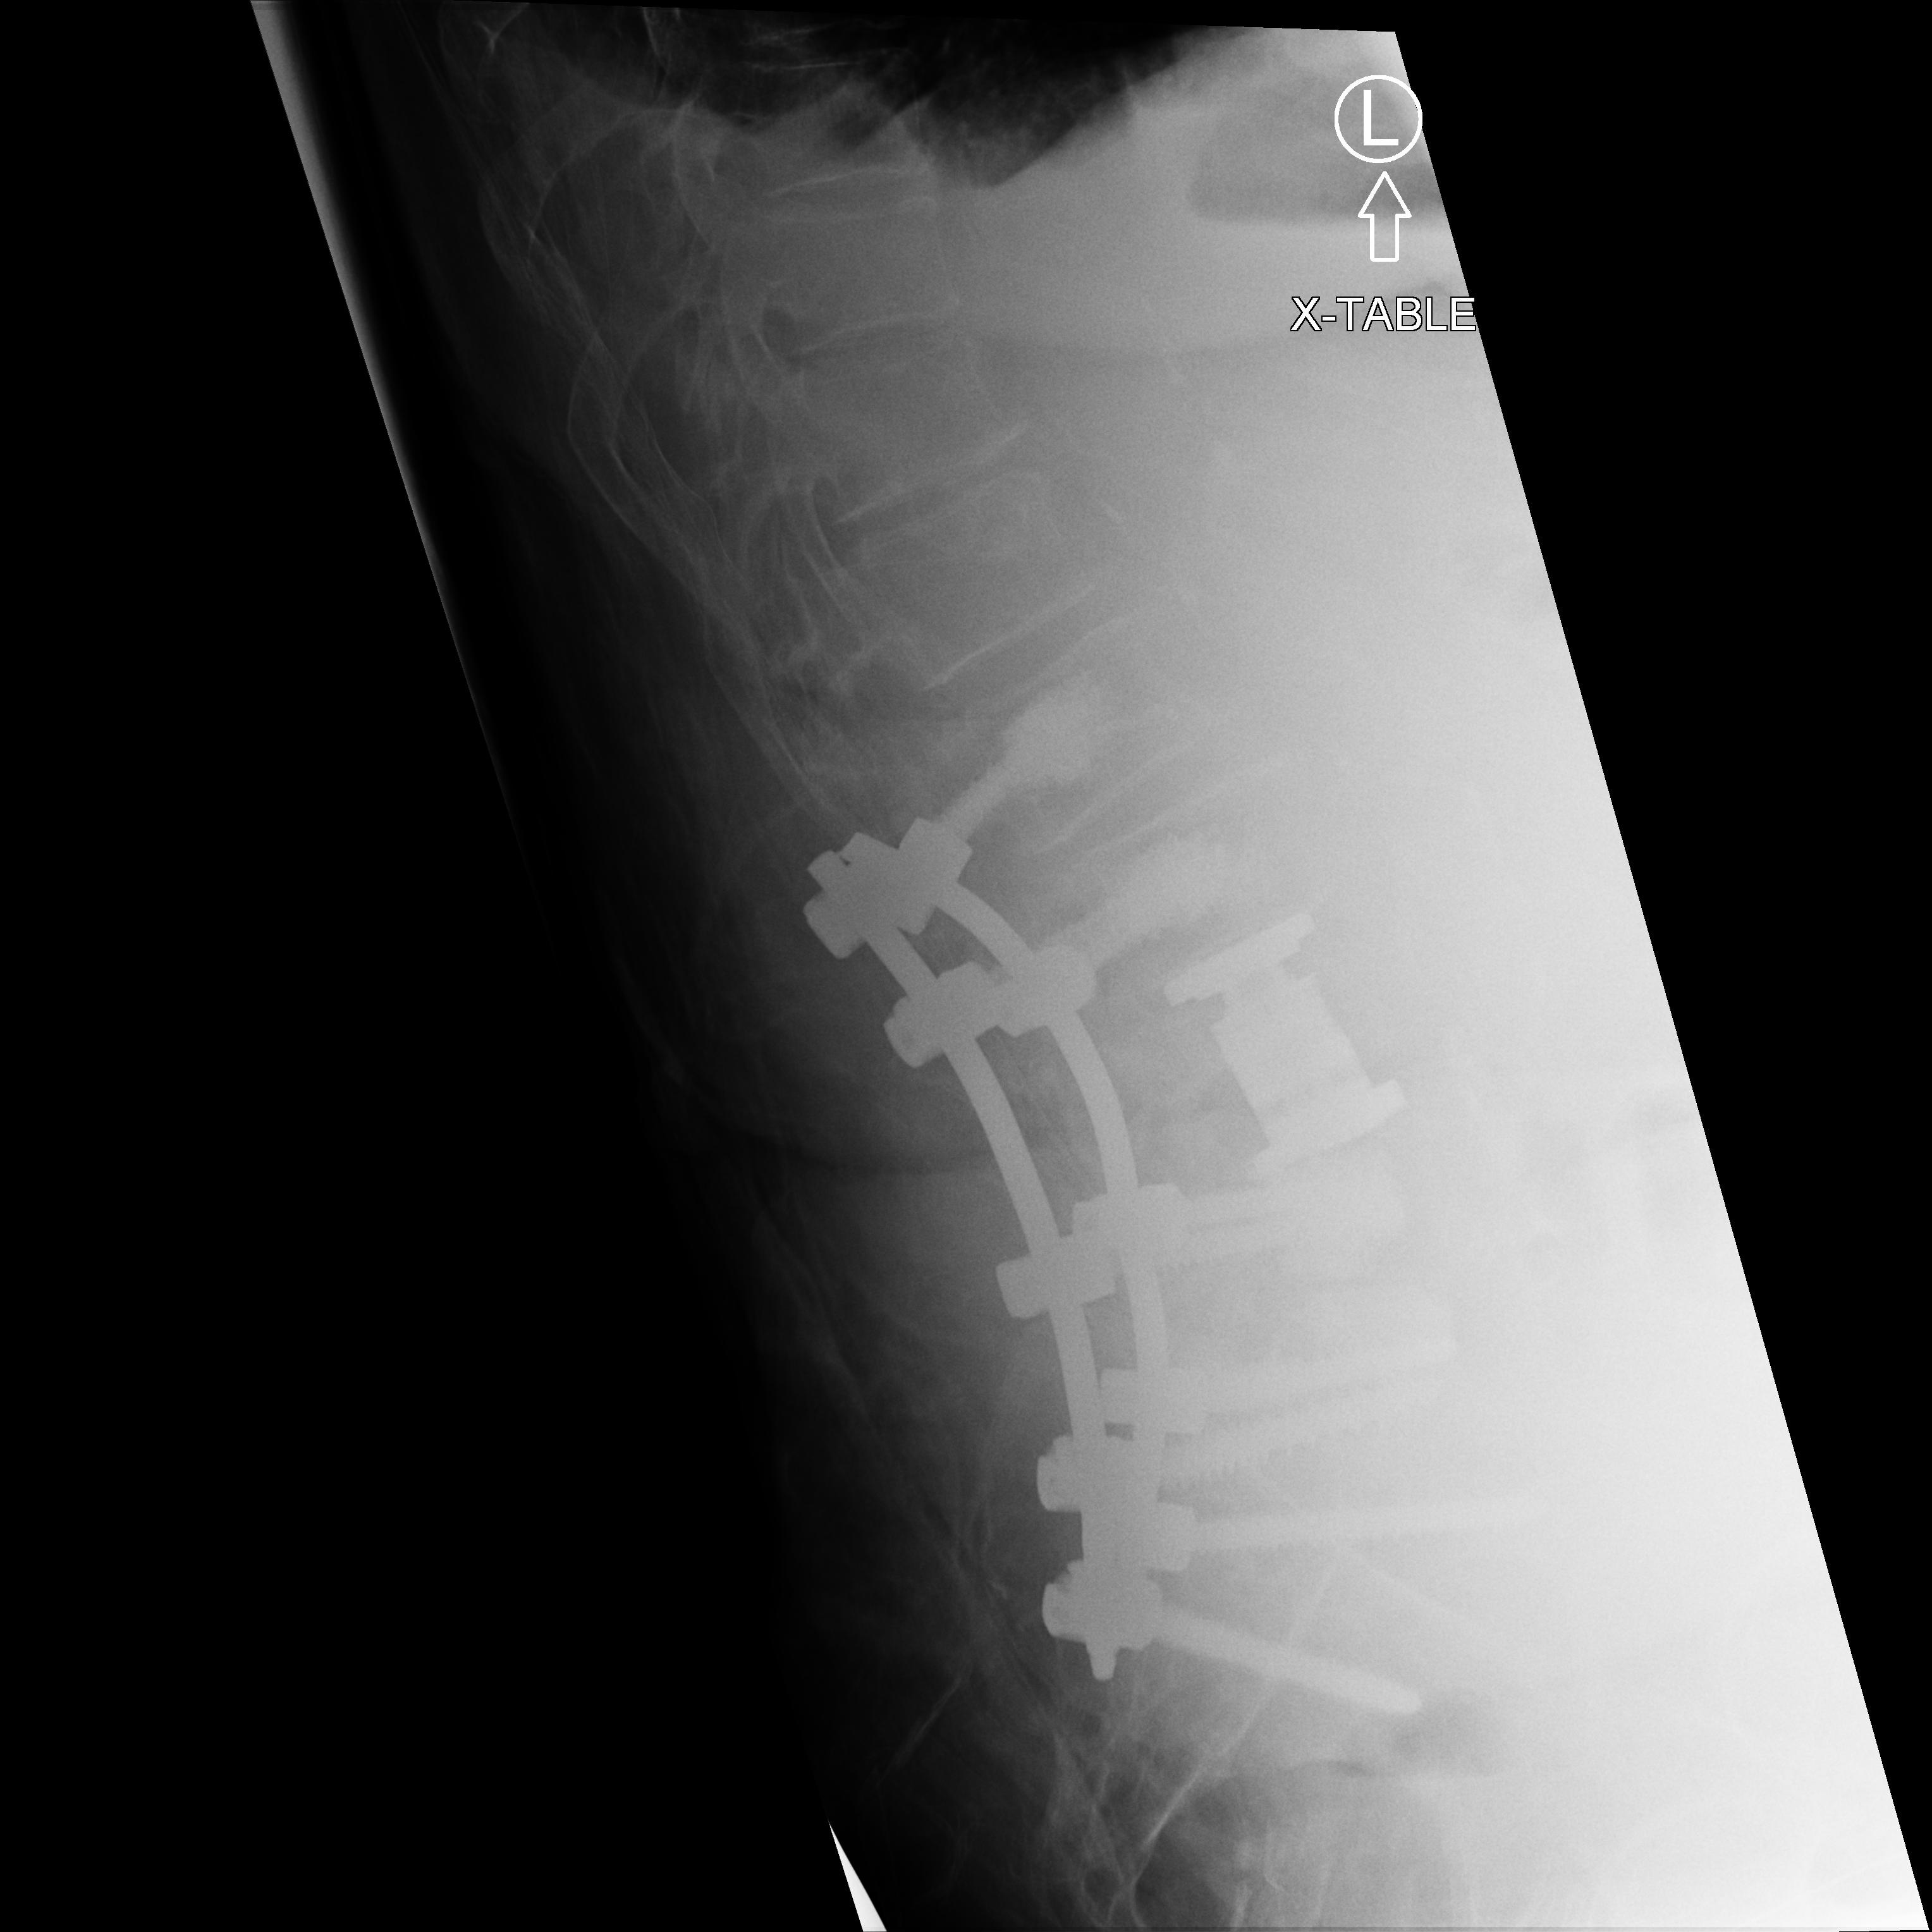
View: LATERAL